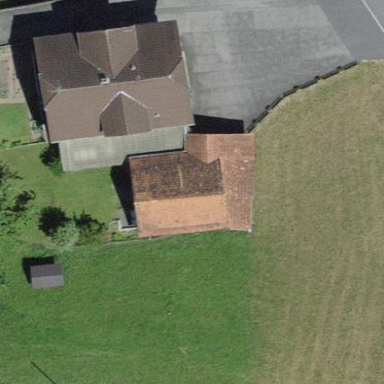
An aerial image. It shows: Rural barn.